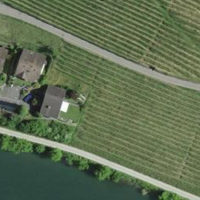
EUNIS habitat code: 40
Species observed at this site:
Arum maculatum